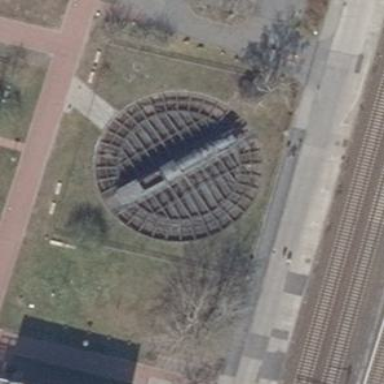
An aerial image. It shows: Railway turntable.